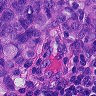
Metastatic tissue present: yes